Question: I connected a Bluegiga 2022 chip (iWrap 2.0.2) to the PC serial port and this working fine.
When I send the pairing command ( SET BT PAIR ) then the answer "SYNTAX ERROR" always. I think I send the right command and the device exists.
I think this is a bug in bluegiga or what can I do? Very thanks!

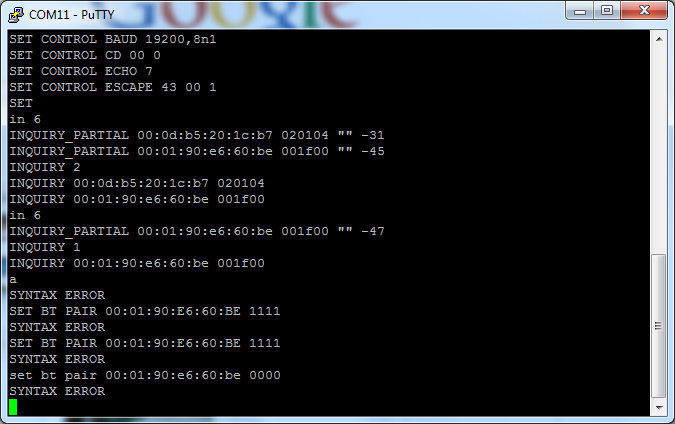
Answer: I think the correct command is just PAIR MAC address - so something like
PAIR 00:01:90:e6:60:be
TO clear any pairing, type in SET BT PAIR *
The latest iWrap is now v5 or v6.